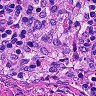
Metastatic tissue present: no